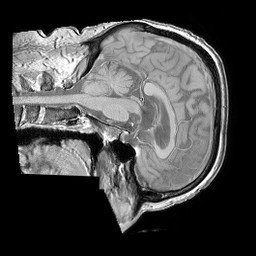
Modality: T1w
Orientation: sagittal
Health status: ill
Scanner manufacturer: philips
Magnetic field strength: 3 T
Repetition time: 0.3787 s
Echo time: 0.002908 s